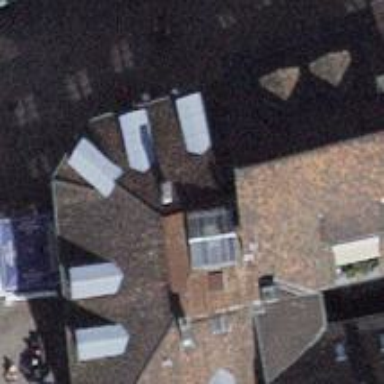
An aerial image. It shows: Building with tile roof.